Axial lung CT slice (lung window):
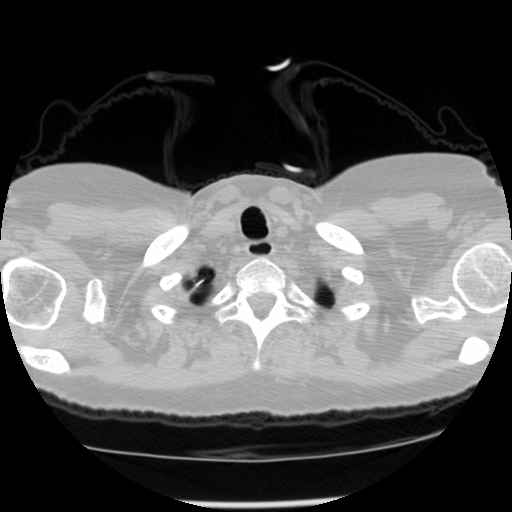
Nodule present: no